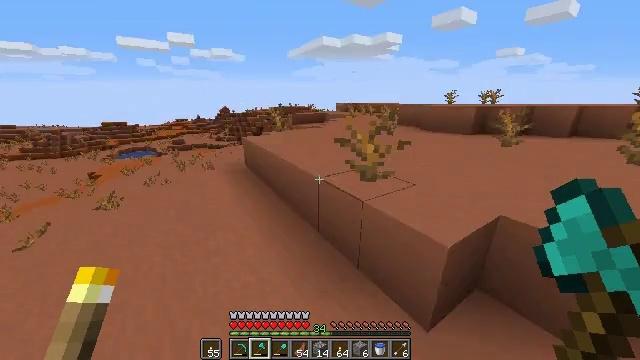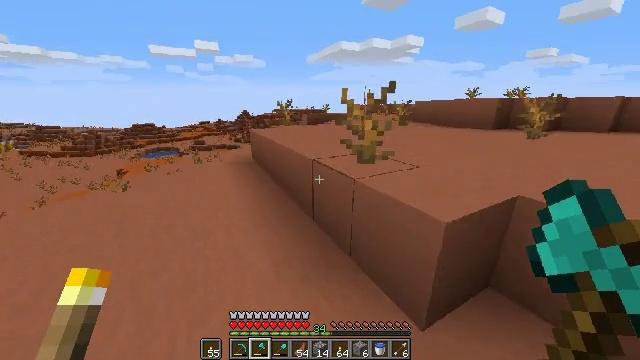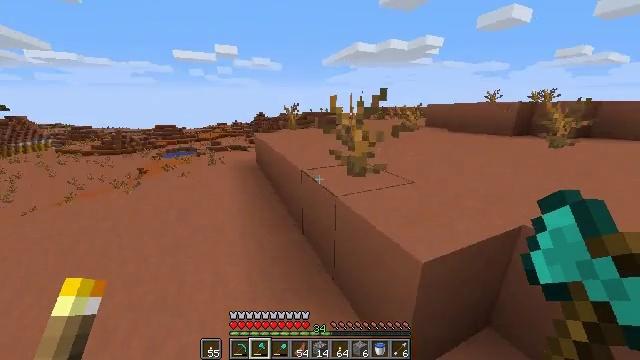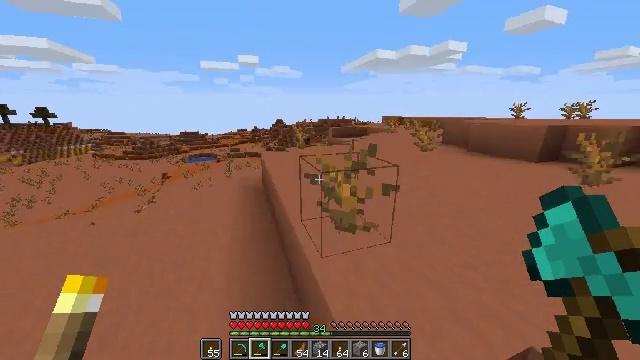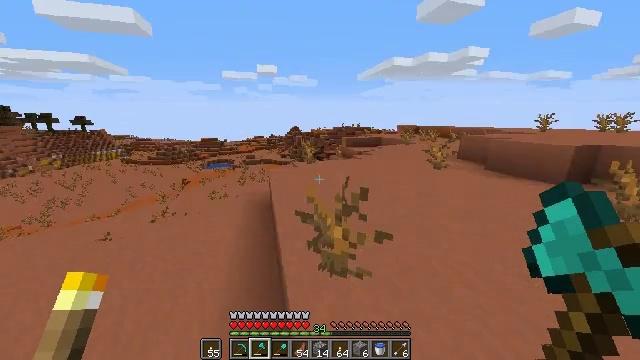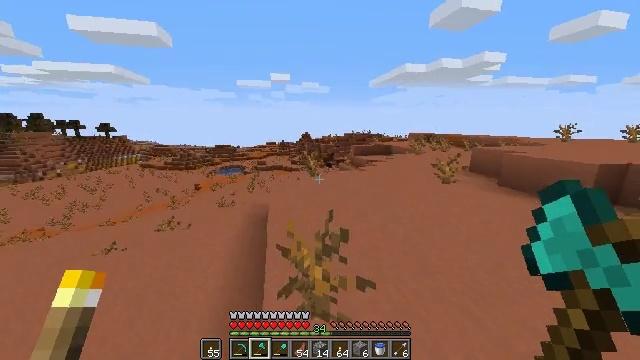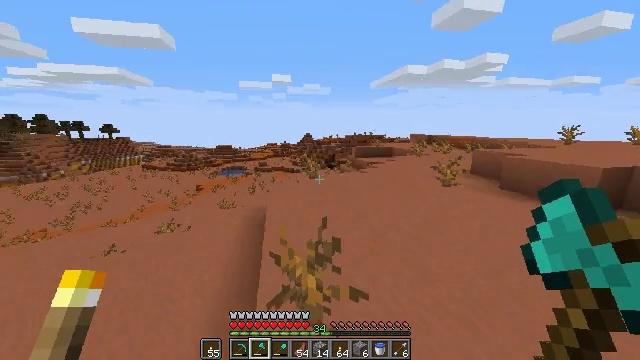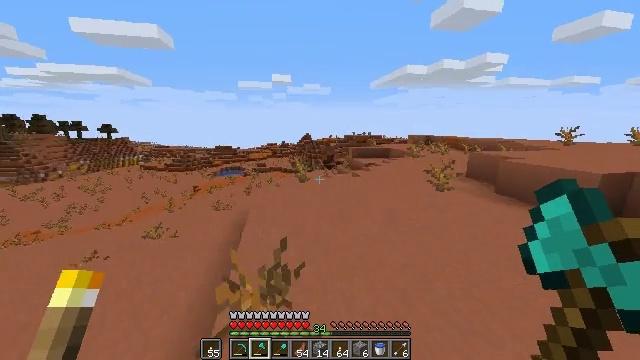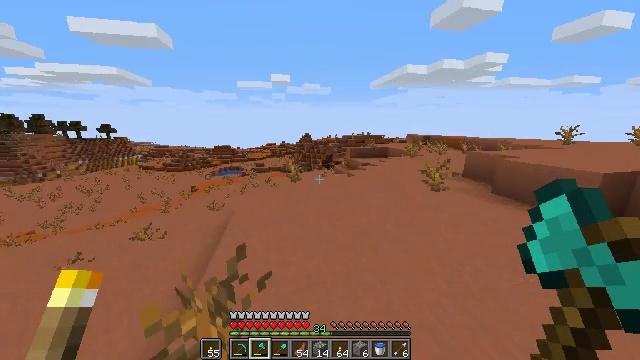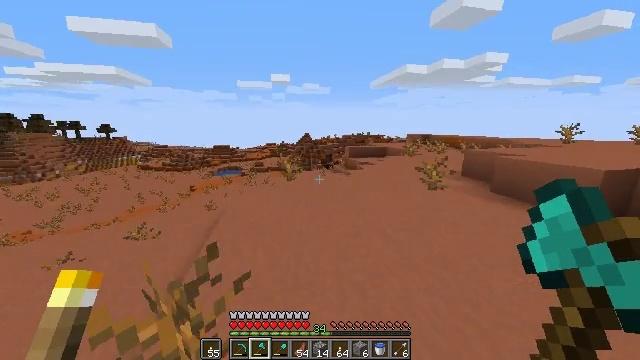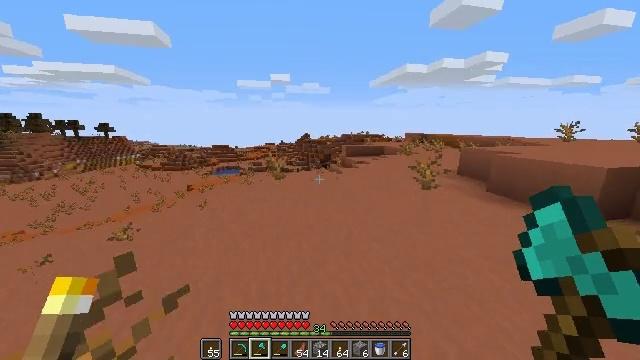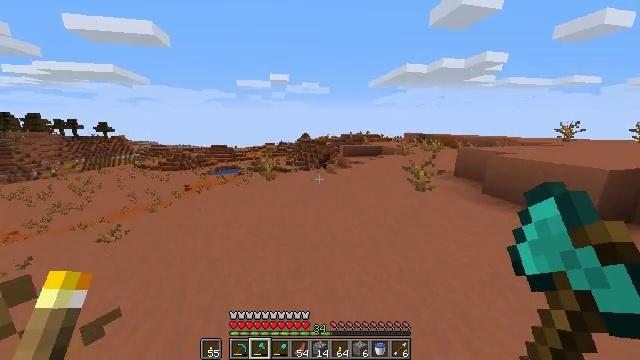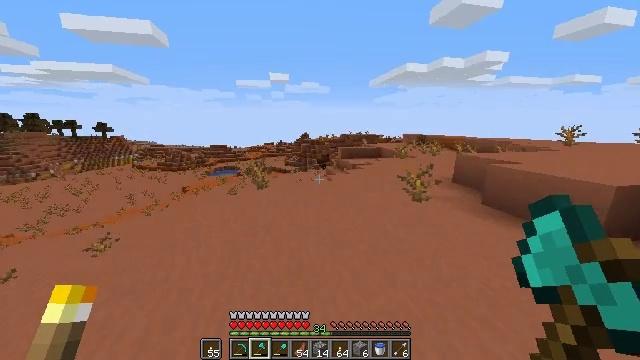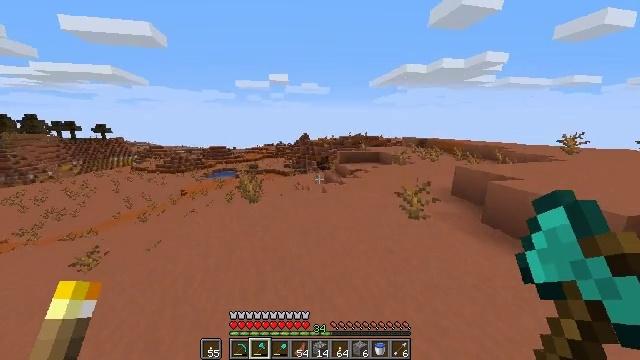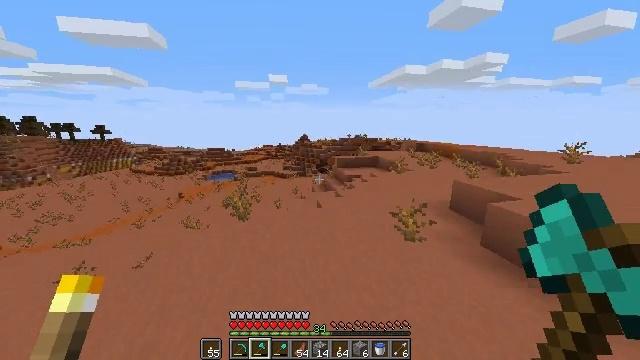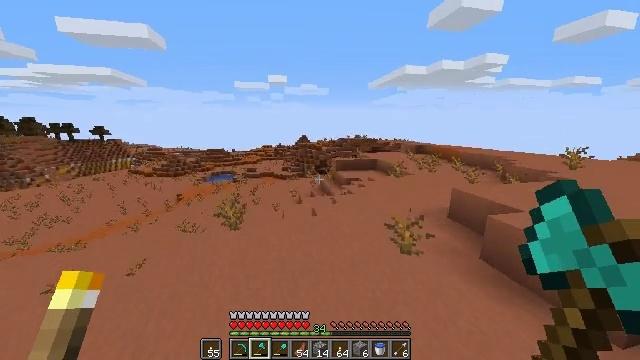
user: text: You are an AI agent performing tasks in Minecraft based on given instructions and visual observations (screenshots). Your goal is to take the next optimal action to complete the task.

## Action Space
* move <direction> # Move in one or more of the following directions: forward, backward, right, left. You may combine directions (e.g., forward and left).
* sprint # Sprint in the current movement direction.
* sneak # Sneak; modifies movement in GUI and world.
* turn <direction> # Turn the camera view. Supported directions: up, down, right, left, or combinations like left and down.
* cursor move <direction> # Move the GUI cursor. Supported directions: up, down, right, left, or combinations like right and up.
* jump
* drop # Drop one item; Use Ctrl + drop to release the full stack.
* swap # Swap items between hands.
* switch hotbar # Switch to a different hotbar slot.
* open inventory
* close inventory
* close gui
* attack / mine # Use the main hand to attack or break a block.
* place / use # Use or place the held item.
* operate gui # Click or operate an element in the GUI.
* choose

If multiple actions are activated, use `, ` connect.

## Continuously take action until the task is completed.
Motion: motion action
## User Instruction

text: Get cactus from the sandy areas.
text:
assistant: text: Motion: move forward and move right, sprint, turn left and up, jump
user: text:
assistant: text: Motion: move forward and move right, sprint, turn left, jump
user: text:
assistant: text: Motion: move forward and move right, sprint, turn left and up, jump
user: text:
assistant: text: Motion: move forward and move right, sprint, turn left and up, jump
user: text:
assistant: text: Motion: move forward and move right, sprint, turn left and up, jump
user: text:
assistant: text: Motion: move forward and move right, sprint, jump
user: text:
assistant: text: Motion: move forward and move right, sprint, jump
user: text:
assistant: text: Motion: move forward and move right, sprint, jump
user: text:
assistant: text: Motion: move forward and move right, sprint, jump
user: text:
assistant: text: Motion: move forward and move right, sprint, jump
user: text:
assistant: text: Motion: move forward and move right, sprint, jump
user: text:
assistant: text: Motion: move forward and move right, sprint, jump
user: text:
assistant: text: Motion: move forward and move right, sprint, jump
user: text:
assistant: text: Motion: move forward and move right, sprint, jump
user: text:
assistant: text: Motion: move forward and move right, sprint, jump
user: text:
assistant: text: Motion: move forward and move right, sprint, jump
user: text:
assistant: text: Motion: move forward and move right, sprint, jump
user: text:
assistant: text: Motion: move forward and move right, sprint, jump
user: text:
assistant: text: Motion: move forward and move right, sprint, jump
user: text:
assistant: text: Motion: move forward, sprint, jump
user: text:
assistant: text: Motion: move forward, sprint, jump
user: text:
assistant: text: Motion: move forward, sprint, jump
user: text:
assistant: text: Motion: move forward, sprint, jump
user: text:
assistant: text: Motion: move forward, sprint, jump
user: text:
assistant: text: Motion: move forward, sprint, turn right and down, jump
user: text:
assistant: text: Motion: move forward, sprint, turn right and down, jump
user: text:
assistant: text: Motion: move forward, sprint, turn right, jump
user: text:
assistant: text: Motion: move forward, sprint, turn right and down, jump
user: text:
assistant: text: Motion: move forward, sprint, turn right and down, jump
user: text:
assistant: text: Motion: move forward, sprint, turn right and down, jump